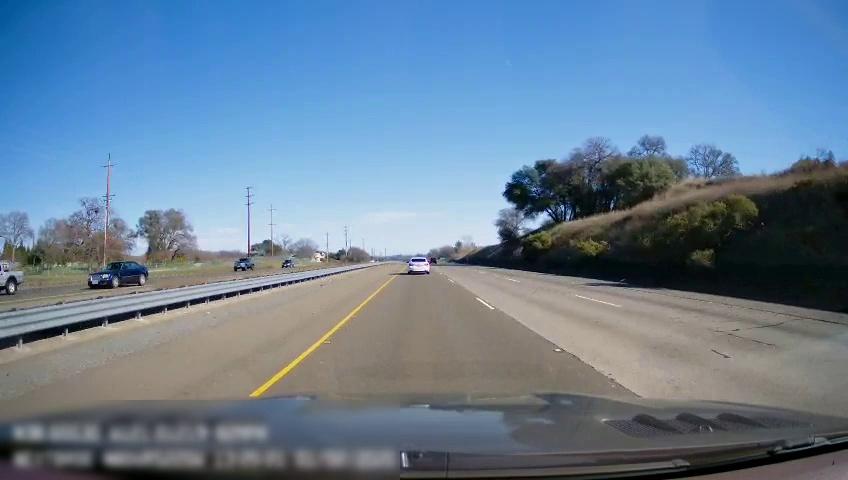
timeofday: Day
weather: Sunny
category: Drivable Space
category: Drivable Space
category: Vehicles | Car
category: Vehicles | Car
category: Vehicles | Truck
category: Vehicles | SUV
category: Vehicles | SUV
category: Vehicles | SUV
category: Lanes | Current Lane
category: Lanes | Current Lane
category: Lanes | Alternate Lane
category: Lanes | Alternate Lane